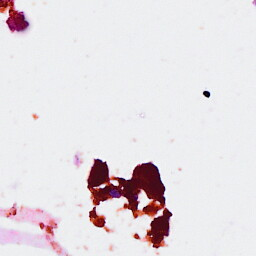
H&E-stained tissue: Breast